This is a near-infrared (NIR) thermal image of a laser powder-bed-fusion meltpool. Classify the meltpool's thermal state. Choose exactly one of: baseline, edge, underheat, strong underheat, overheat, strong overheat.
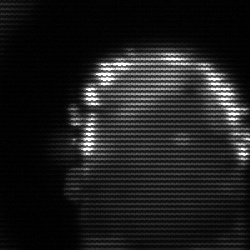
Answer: baseline